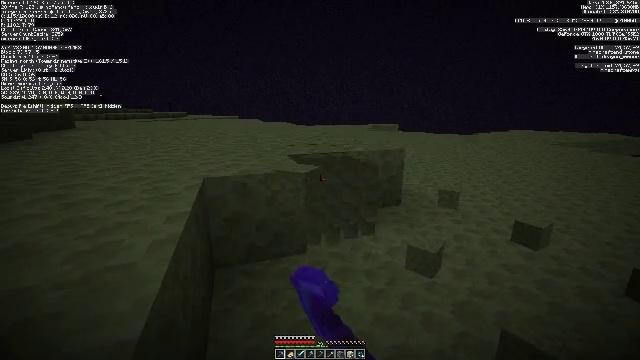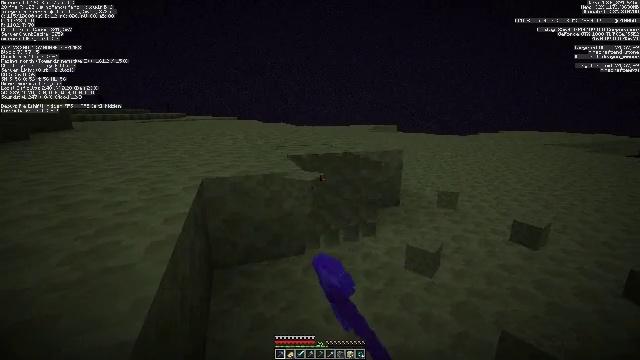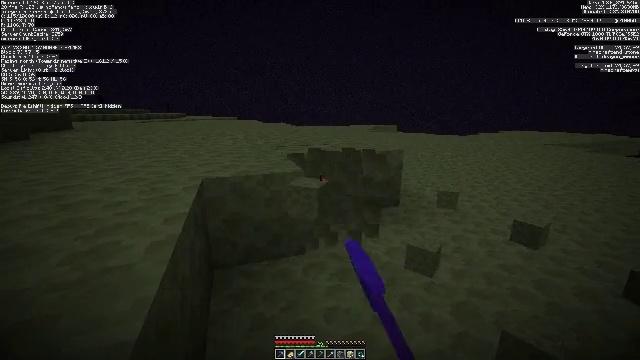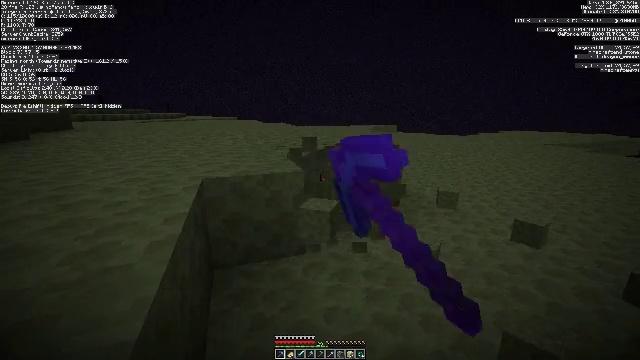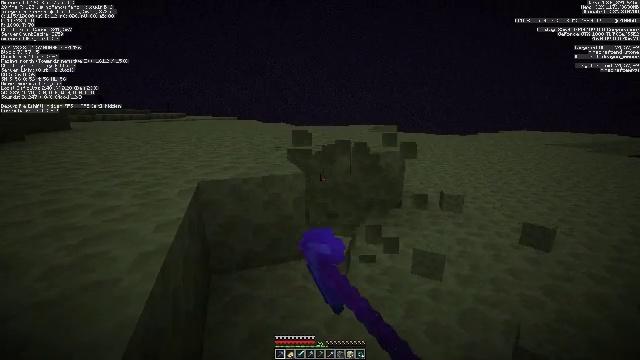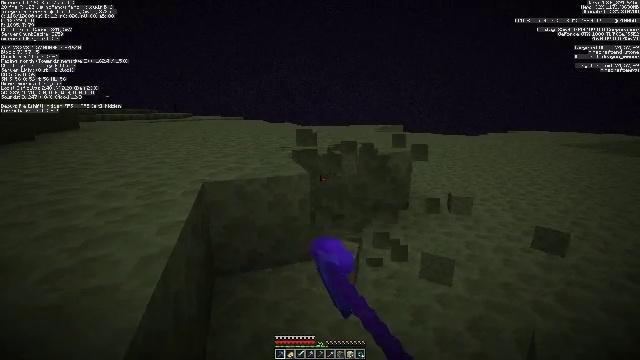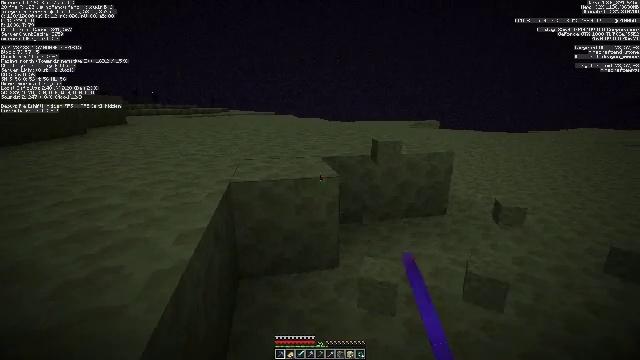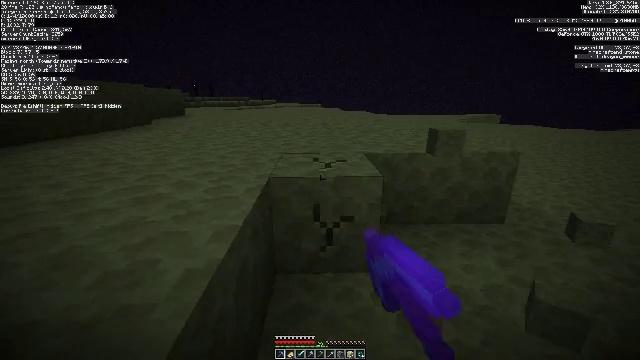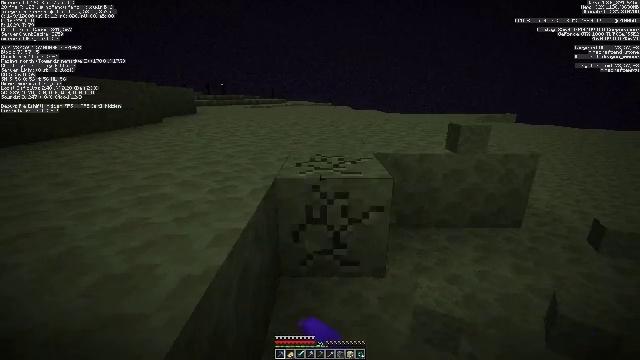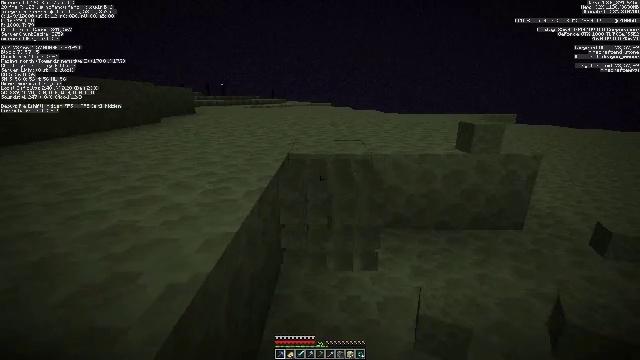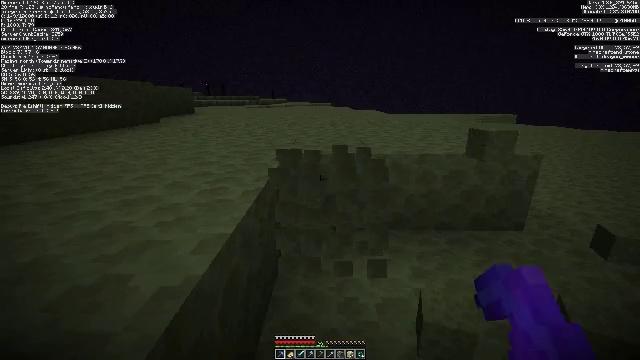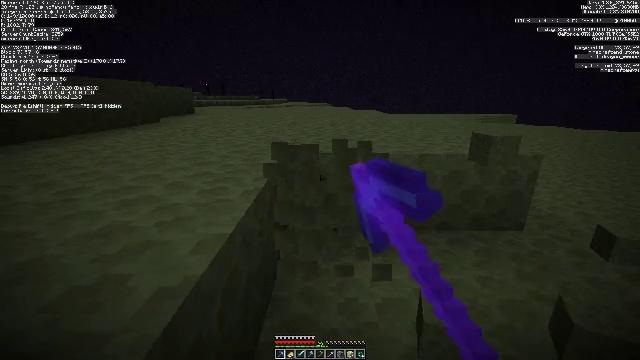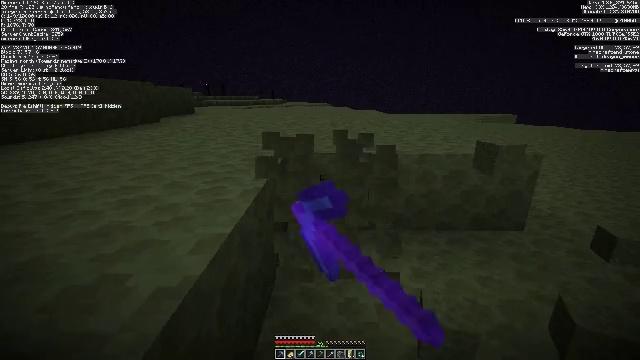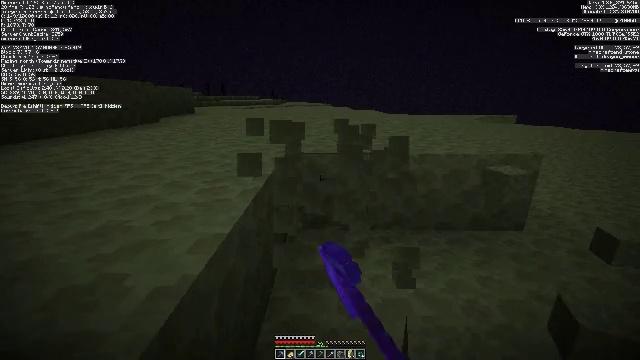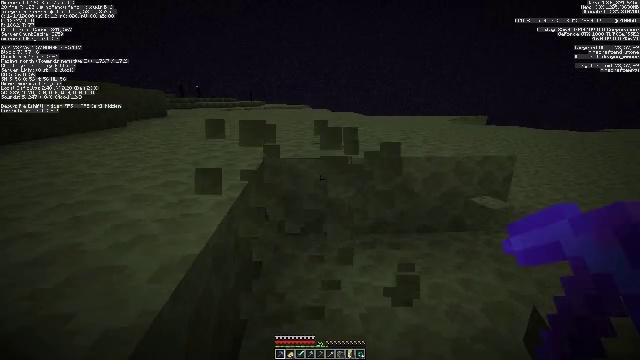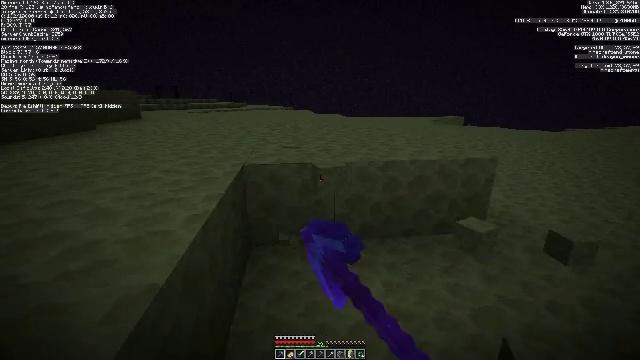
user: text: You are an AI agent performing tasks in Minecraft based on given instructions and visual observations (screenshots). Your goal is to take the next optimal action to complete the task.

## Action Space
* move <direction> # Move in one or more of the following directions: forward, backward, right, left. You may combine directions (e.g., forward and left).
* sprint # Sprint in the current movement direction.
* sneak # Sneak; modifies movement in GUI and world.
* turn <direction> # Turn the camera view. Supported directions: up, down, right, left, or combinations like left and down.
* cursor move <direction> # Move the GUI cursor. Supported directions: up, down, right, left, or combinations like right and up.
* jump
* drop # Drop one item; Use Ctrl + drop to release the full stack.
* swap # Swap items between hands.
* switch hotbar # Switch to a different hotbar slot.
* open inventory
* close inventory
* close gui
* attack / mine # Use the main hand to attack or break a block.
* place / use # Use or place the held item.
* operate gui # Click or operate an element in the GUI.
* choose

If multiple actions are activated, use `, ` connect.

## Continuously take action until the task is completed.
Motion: motion action
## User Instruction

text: Extract end stone with a pickaxe.
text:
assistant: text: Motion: attack / mine
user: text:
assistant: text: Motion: attack / mine
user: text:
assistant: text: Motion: attack / mine
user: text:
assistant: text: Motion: move forward, attack / mine
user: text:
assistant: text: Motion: move forward, turn left, attack / mine
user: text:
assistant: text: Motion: move forward, turn left, attack / mine
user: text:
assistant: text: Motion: turn left and down, attack / mine
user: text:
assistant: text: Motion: turn left, attack / mine
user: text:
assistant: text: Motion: attack / mine
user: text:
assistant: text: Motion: attack / mine
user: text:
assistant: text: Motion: attack / mine
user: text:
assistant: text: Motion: attack / mine
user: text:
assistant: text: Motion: attack / mine
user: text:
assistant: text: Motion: move forward, turn right, attack / mine
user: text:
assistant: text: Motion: move forward, turn right, attack / mine
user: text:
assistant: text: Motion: move forward, turn right, attack / mine
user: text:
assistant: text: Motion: move forward, attack / mine
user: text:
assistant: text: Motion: attack / mine
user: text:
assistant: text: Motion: attack / mine
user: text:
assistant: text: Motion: turn left and down, attack / mine
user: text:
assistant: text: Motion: turn left, attack / mine
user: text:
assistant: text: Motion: attack / mine
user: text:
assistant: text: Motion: attack / mine
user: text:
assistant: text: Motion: turn right, attack / mine
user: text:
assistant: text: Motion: turn right, attack / mine
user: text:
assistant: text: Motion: turn right, attack / mine
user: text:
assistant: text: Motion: attack / mine
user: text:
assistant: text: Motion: attack / mine
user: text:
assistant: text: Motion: attack / mine
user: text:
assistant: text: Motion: attack / mine